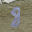
Label: 8